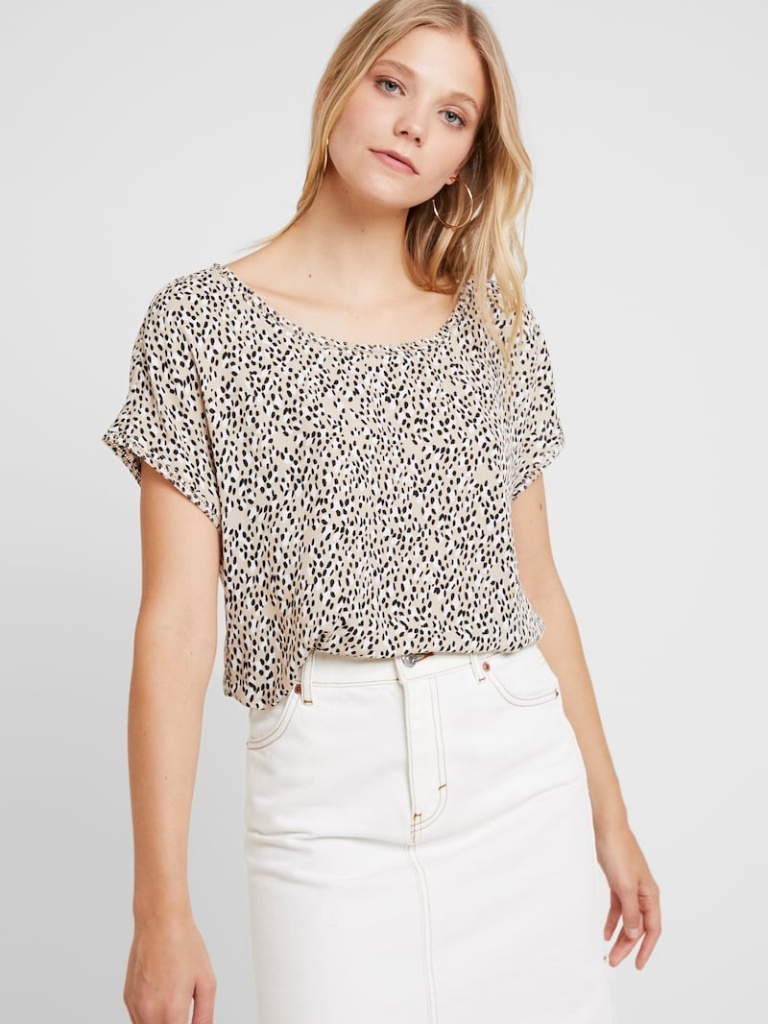
cotton relaxed short sleeve hip length Untucked crew t-shirt